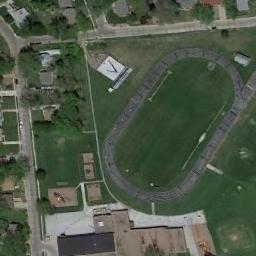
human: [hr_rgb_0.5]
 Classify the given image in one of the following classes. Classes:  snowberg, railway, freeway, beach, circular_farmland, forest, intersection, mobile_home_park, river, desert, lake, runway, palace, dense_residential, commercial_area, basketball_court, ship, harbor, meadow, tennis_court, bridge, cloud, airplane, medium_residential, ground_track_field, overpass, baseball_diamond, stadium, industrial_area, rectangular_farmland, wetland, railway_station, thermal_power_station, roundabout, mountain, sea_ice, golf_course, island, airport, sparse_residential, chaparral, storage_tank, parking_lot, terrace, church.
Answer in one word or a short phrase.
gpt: ground_track_field